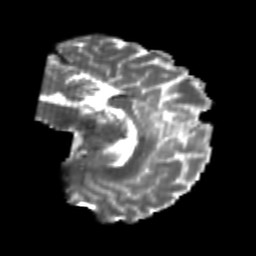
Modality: T2w
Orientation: sagittal
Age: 25
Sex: female
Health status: healthy
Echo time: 0.074 s